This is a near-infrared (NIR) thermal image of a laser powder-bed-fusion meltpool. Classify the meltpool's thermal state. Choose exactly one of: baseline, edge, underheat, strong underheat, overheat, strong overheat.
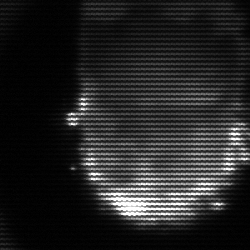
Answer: baseline